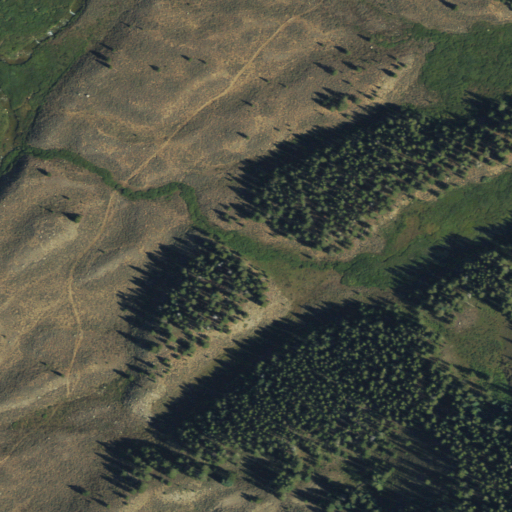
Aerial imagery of valley in Colorado named Buck Gulch containing shrub, evergreen forest, herbaceous wetlands, and woody wetlands